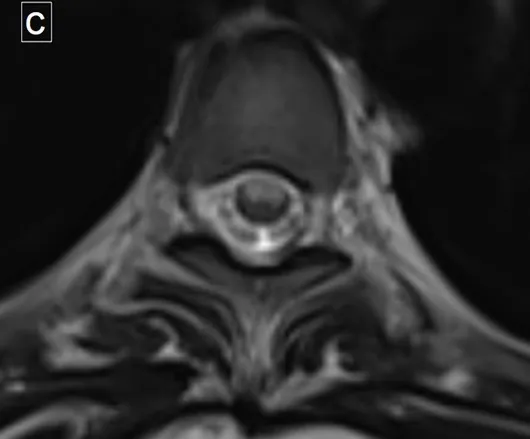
MRI of the spine. (b, c) Axial T2-weighted images at the cervical and dorsal levels, respectively, showing the hyperintense signal occupying the anterior two thirds of the cord, bilaterally (with involvement of both the gray and white matter).
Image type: radiology (mri)